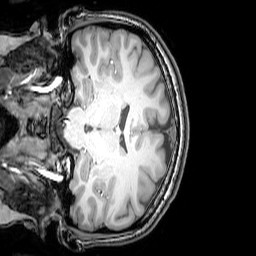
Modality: T1w
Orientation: coronal
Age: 25
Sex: female
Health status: healthy
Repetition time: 0.081 s
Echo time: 0.037 s